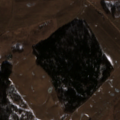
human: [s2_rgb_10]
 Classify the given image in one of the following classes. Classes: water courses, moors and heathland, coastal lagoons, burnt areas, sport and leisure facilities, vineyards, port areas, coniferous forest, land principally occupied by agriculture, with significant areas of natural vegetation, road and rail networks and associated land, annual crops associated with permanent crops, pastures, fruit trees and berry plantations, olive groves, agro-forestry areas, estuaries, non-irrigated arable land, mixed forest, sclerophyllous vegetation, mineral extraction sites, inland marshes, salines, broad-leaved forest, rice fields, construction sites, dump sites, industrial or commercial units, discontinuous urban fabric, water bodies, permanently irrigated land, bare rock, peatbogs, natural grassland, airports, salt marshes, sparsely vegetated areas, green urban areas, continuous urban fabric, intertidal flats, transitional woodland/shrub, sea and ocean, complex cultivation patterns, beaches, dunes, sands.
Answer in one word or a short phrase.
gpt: non-irrigated arable land, pastures, land principally occupied by agriculture, with significant areas of natural vegetation, broad-leaved forest, transitional woodland/shrub